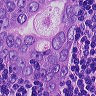
Metastatic tissue present: yes